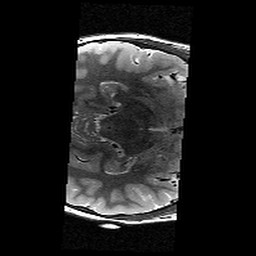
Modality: T2w
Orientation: axial
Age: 11
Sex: female
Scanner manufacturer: siemens
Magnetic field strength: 3 T
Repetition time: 9.23 s
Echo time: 0.067 s